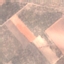
Label: PermanentCrop